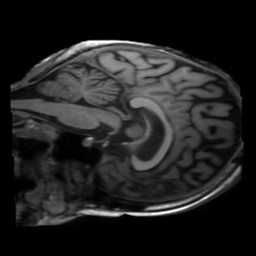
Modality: T1w
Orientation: sagittal
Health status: ill
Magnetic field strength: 3 T